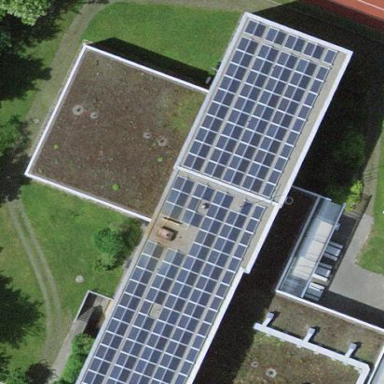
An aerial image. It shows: School building.